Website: macys
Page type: gifting
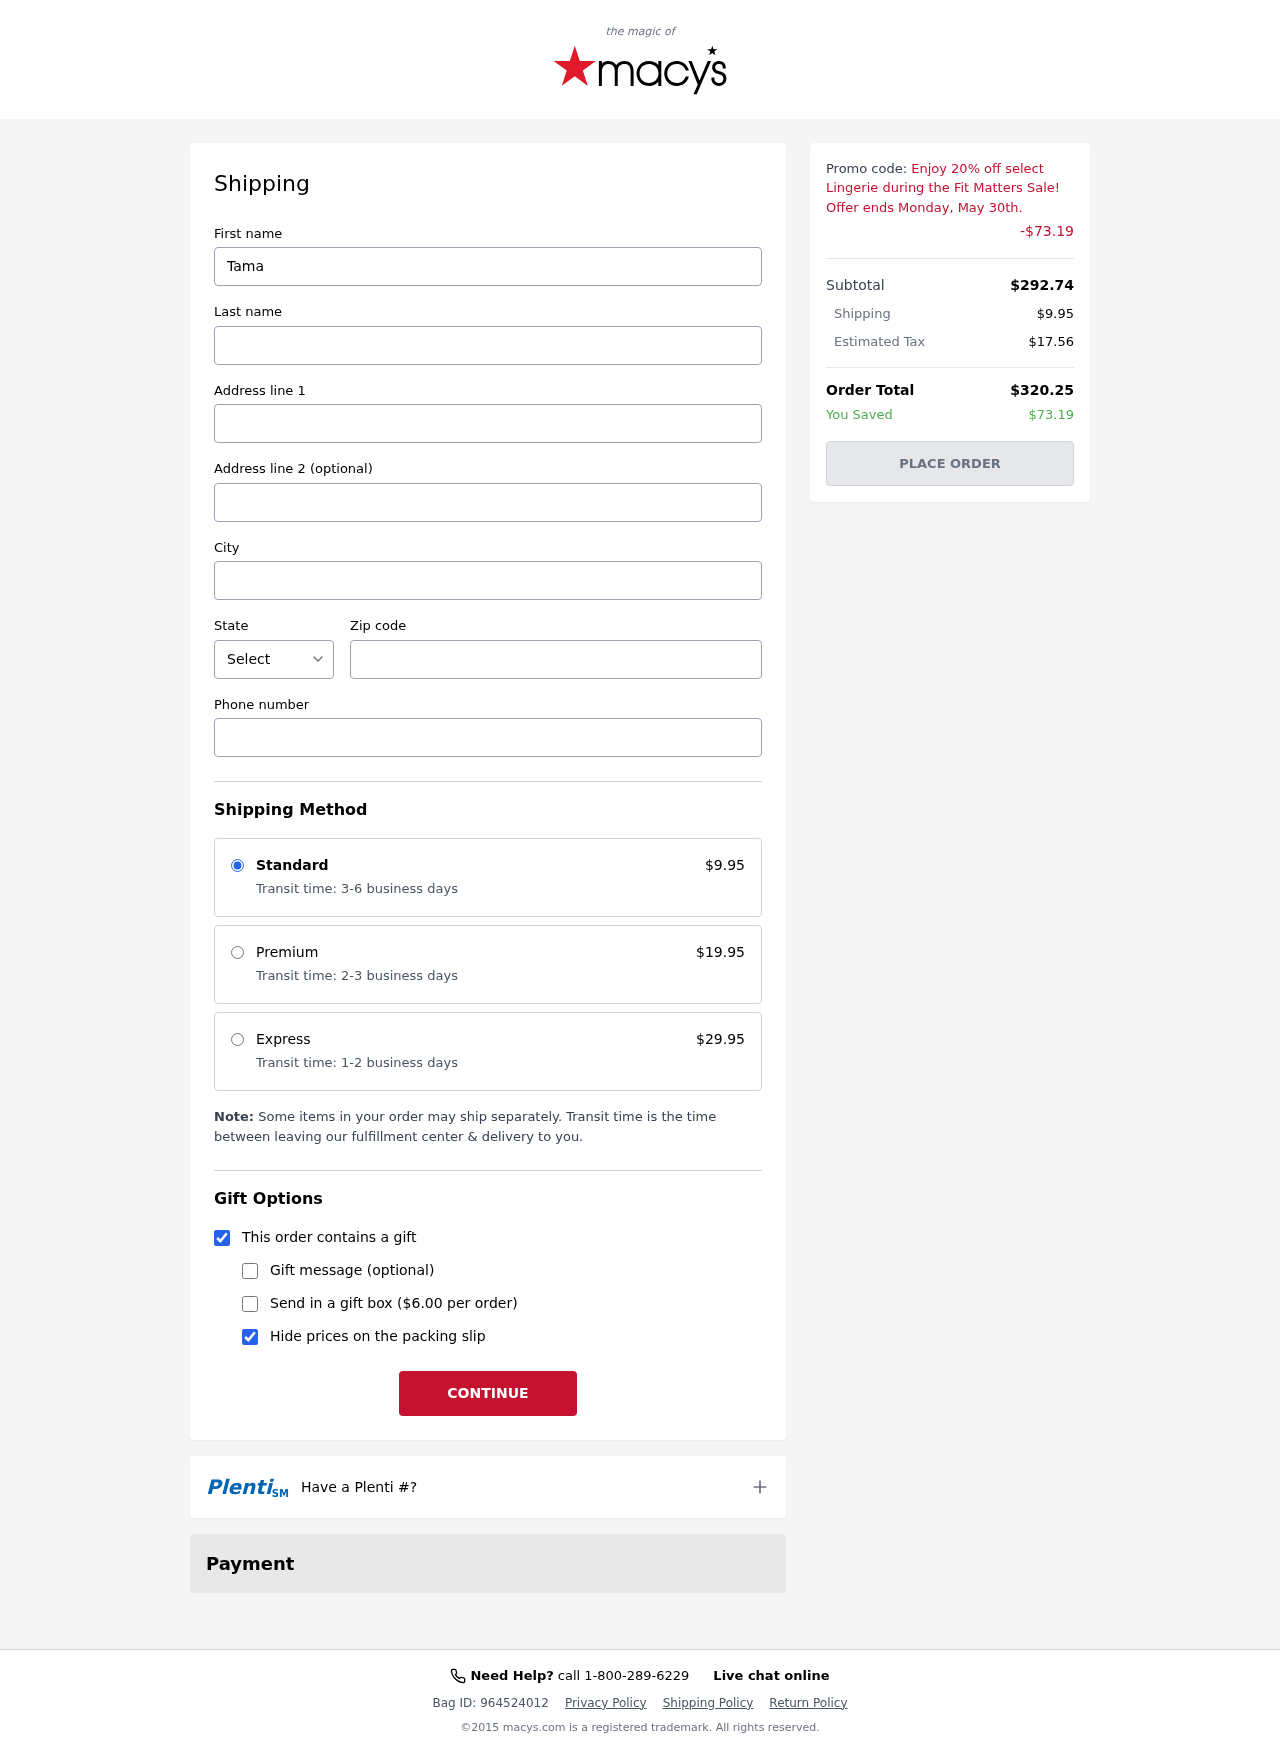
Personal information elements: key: PII_CITY
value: Eileenborough
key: PII_FIRSTNAME
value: Tamara
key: PII_LASTNAME
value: Howell
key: PII_PHONE
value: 7243110546
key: PII_POSTCODE
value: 46831
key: PII_STATE_ABBR
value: MO
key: PII_STREET
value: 13046 Moreno Villages Apt. 305
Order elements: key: ORDER_SHIPPING_COST
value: $9.95
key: ORDER_DISCOUNT
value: -$73.19
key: ORDER_SUBTOTAL
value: $292.74
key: ORDER_TAX
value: $17.56
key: ORDER_TOTAL
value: $320.25
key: ORDER_SAVINGS
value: $73.19